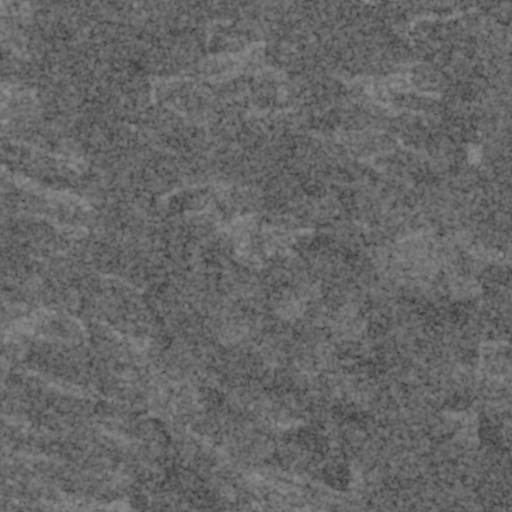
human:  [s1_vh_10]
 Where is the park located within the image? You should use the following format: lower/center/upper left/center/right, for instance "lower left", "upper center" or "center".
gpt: The park is located in the upper of the image.
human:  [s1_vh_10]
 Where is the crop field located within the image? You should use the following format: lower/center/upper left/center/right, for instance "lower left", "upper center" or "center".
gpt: There is no crop field in the image.

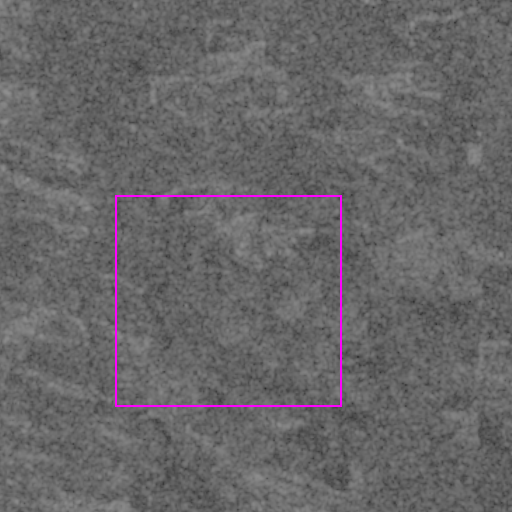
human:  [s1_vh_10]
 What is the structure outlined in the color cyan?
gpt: There is no cyan outline.
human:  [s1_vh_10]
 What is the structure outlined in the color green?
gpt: There is no structure outlined in green.